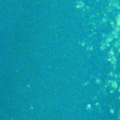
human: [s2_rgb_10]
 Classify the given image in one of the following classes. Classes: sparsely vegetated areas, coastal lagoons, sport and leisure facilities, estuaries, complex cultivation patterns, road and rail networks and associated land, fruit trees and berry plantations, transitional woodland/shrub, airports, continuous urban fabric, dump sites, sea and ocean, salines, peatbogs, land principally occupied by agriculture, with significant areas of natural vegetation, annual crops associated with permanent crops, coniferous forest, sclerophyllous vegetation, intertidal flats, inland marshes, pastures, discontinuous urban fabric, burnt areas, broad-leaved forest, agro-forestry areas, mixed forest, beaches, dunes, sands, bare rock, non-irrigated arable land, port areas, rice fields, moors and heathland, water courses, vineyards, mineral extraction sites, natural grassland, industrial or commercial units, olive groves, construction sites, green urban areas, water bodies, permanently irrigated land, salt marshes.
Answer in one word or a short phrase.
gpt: sea and ocean